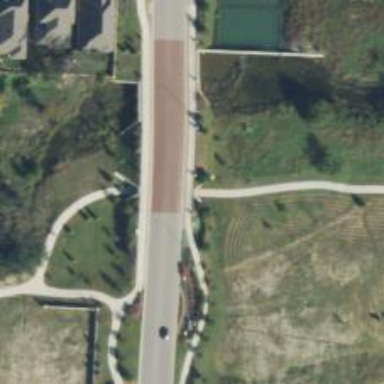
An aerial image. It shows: Covered footway tunnel.